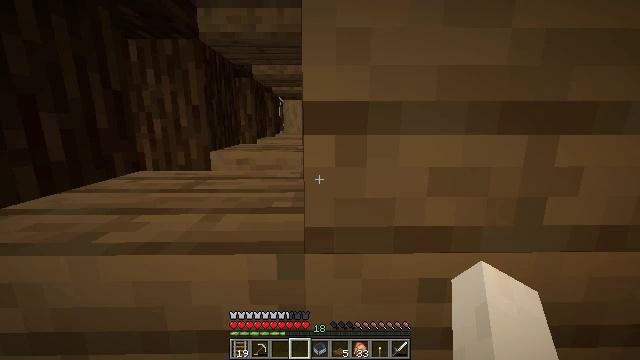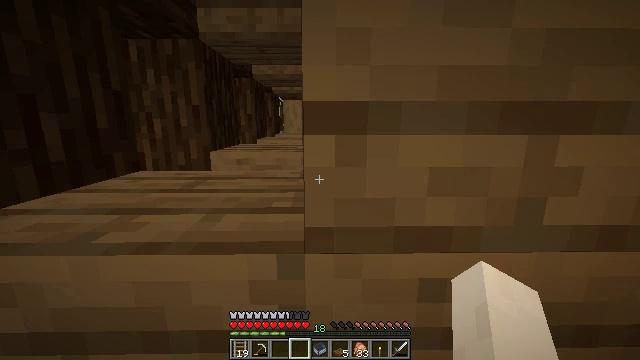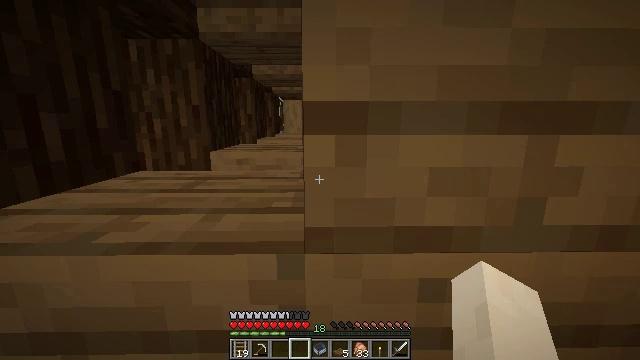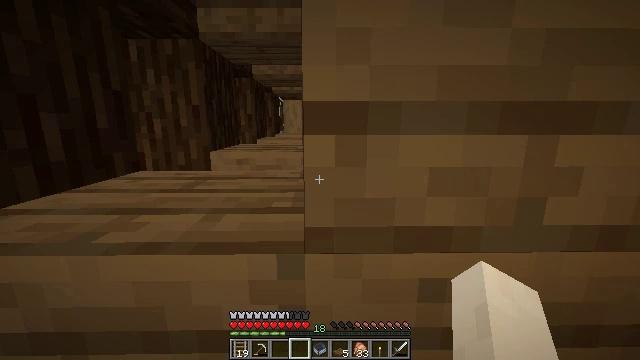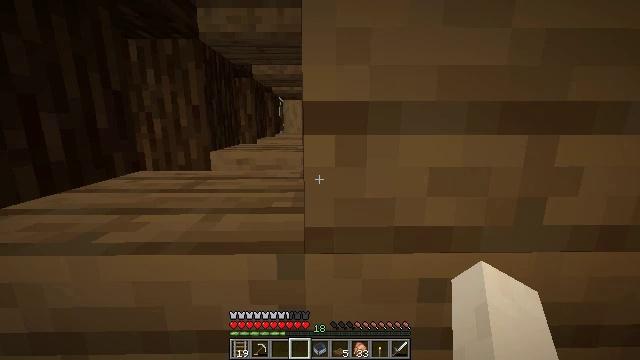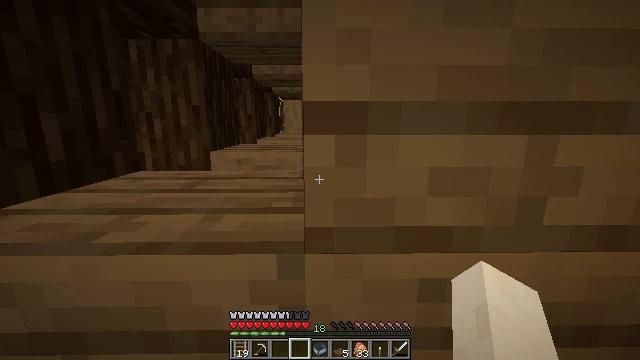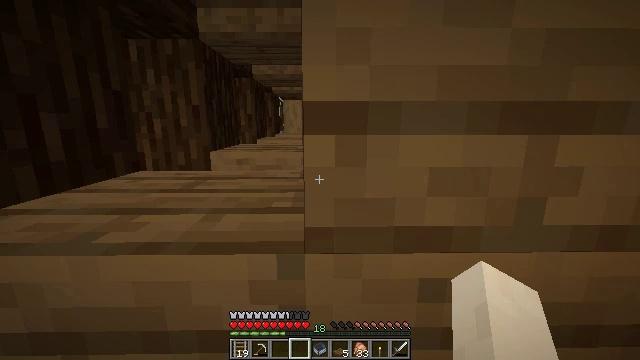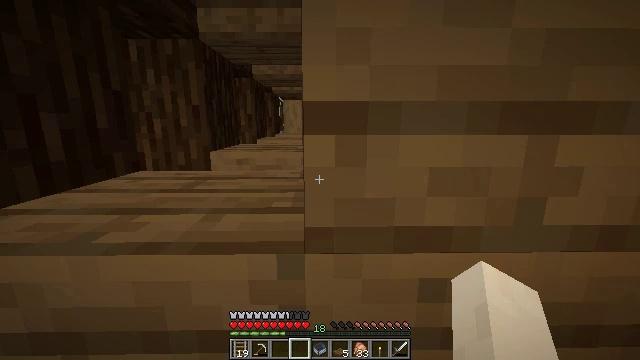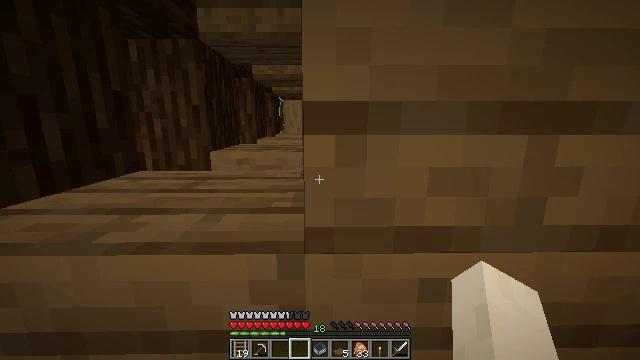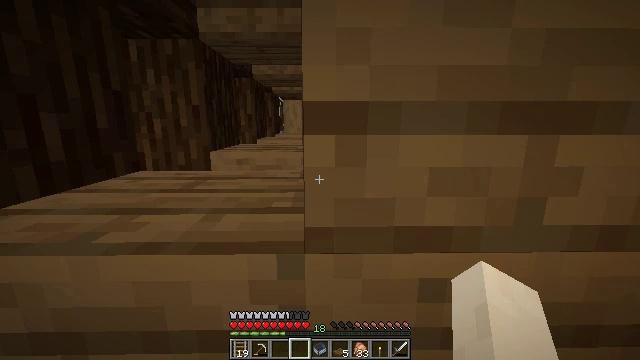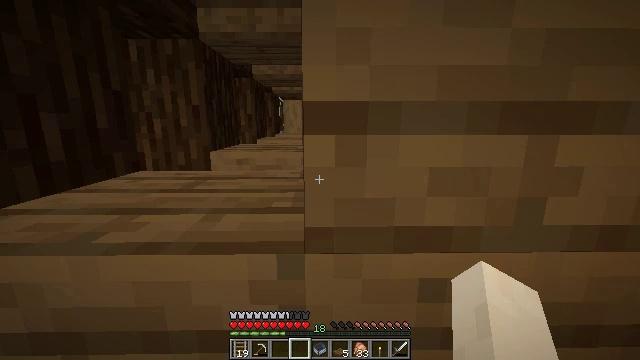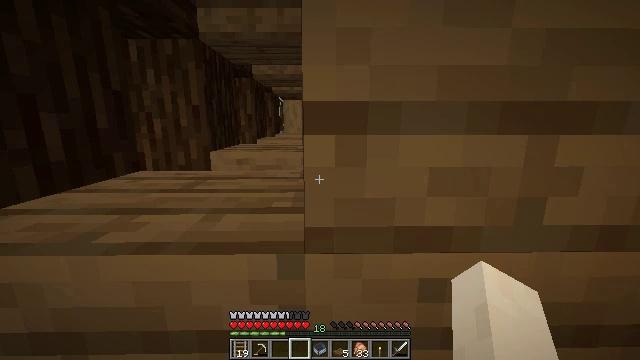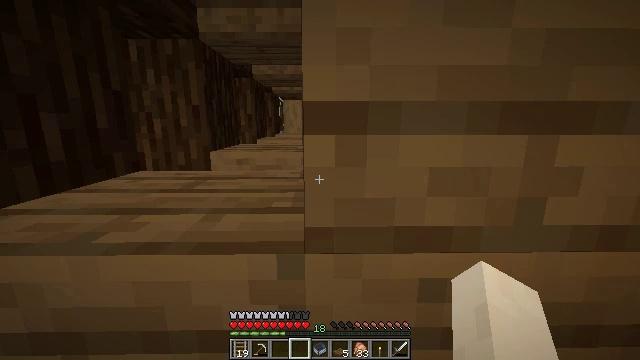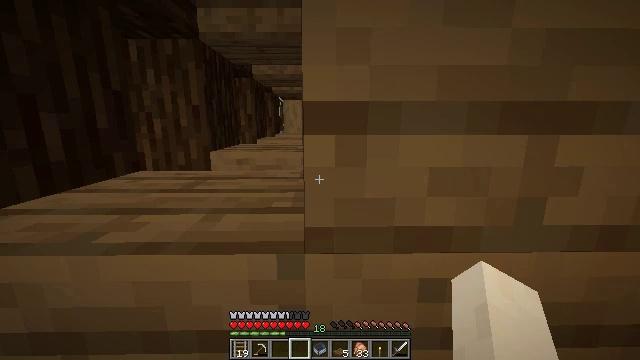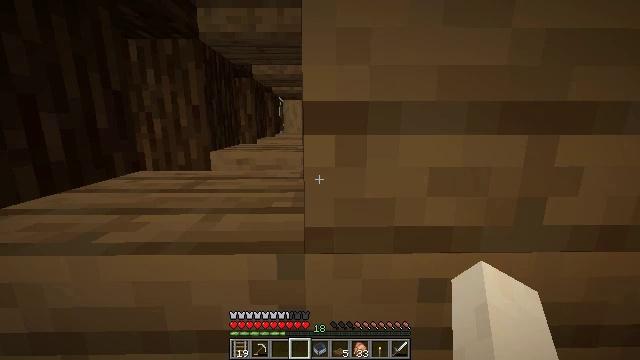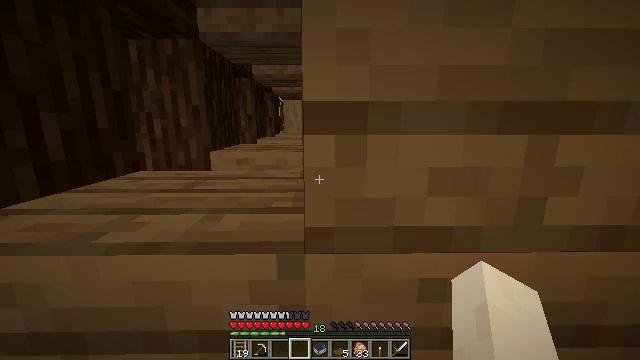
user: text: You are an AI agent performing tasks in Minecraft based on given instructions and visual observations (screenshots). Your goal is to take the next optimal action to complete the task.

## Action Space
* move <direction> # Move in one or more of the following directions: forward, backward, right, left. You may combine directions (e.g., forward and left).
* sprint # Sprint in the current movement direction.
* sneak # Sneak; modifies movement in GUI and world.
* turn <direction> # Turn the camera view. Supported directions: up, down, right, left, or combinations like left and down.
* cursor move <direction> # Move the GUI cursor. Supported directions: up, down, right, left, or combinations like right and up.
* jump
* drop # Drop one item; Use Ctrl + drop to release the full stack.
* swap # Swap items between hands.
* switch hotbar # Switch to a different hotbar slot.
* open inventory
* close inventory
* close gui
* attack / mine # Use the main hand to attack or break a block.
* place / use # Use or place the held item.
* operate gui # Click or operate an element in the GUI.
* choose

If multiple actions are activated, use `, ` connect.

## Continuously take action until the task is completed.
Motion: motion action
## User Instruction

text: Harvest stripped spruce log.
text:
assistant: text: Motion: no_op
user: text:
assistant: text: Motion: no_op
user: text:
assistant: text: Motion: no_op
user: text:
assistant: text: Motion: no_op
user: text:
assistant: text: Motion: no_op
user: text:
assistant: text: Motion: no_op
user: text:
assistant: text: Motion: no_op
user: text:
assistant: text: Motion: no_op
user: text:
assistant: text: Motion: no_op
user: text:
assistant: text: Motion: no_op
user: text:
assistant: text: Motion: no_op
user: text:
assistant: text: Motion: no_op
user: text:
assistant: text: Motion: no_op
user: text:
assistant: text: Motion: no_op
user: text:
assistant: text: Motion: no_op
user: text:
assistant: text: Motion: no_op
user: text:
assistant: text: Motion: no_op
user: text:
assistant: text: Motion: no_op
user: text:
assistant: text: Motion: no_op
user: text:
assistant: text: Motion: no_op
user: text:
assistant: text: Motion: no_op
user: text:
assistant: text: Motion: no_op
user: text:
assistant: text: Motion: no_op
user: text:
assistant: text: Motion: no_op
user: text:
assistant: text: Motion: no_op
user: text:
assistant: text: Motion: no_op
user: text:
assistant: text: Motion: no_op
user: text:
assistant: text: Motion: no_op
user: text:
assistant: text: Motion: no_op
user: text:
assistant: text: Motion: no_op